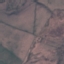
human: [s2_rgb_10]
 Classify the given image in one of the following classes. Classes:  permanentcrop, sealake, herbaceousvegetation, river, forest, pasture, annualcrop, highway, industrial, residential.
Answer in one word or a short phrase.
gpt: HerbaceousVegetation